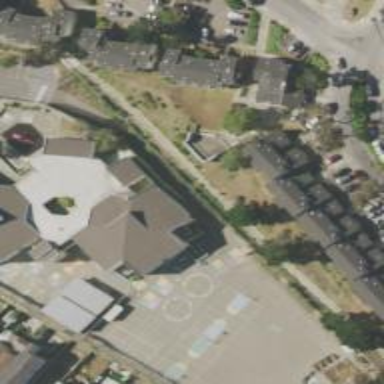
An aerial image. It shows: School.